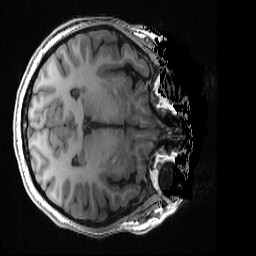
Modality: T1w
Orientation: axial
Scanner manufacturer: ge
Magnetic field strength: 3 T
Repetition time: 0.008164 s
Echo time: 0.003184 s